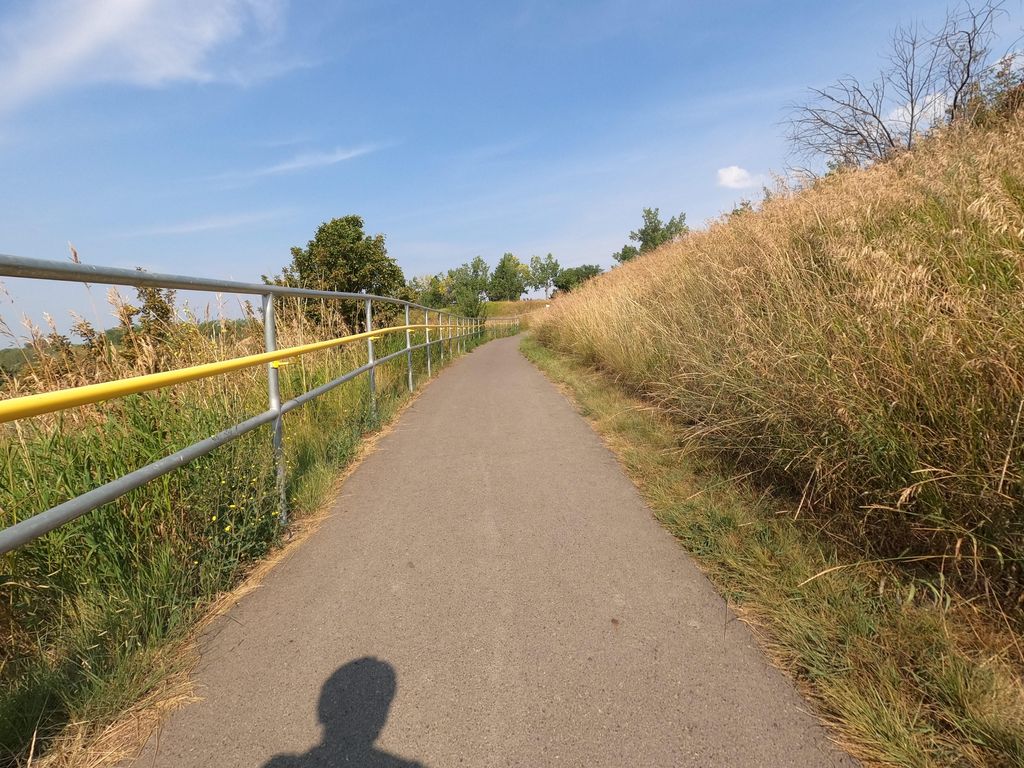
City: calgary